Interaction volume radius: 5 \u00c5
Interaction volume height: 35 \u00c5
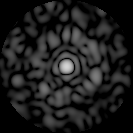
Disorder parameter: 0.8303